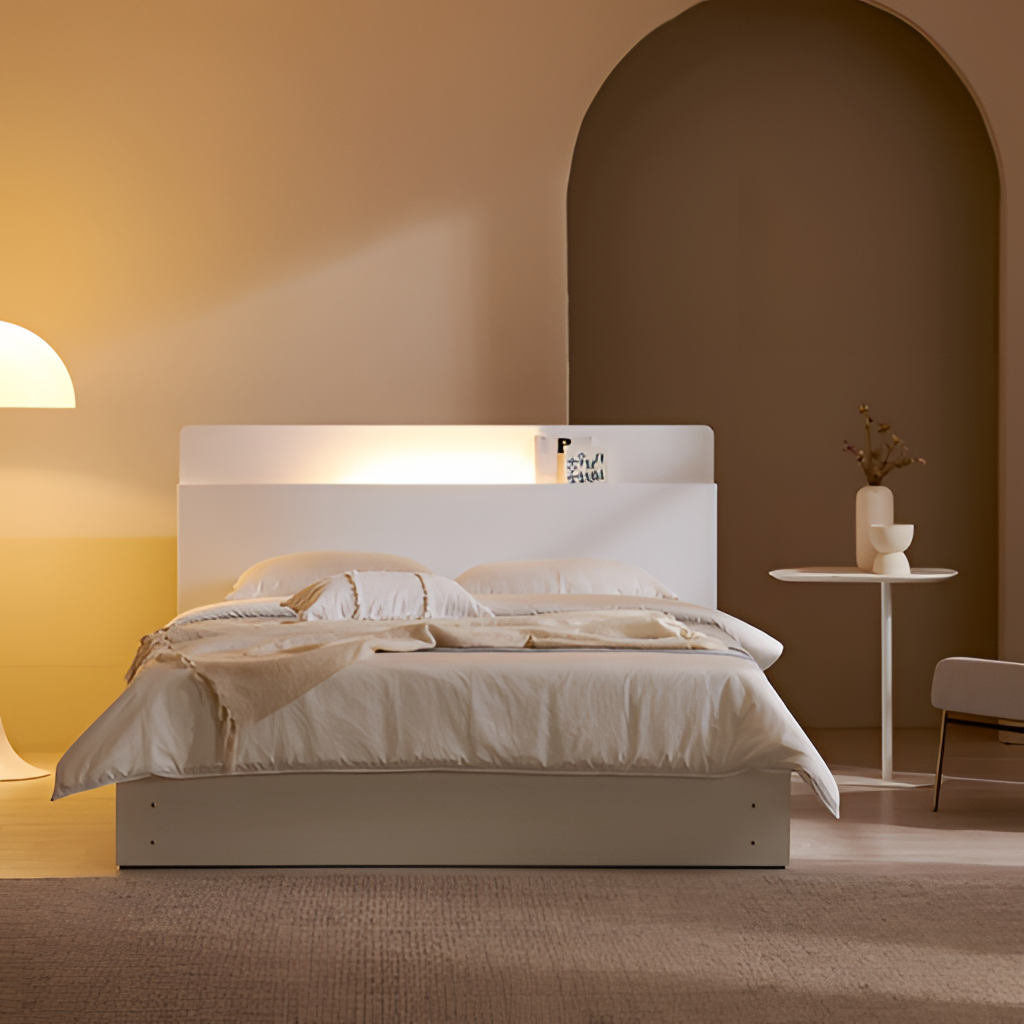
wood backlit headboard bed, bedroom, wood flooring, with plank pattern, modern, beige paint wallpaper, with solid pattern